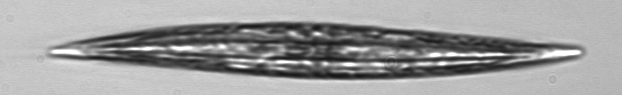
Label: Pleurosigma